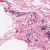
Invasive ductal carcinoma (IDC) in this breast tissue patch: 0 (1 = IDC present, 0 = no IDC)